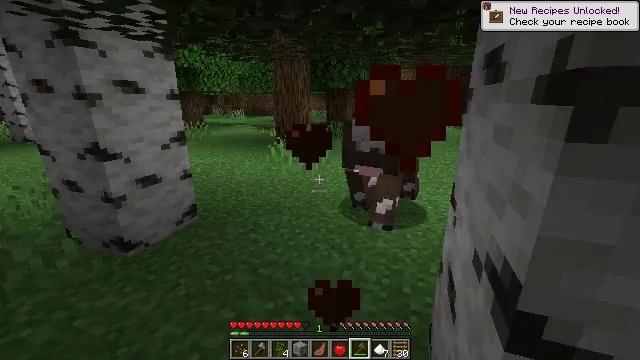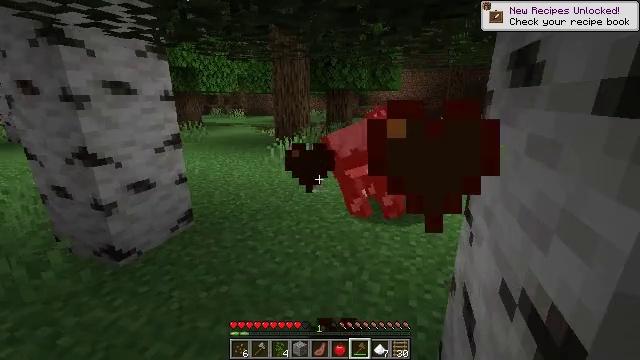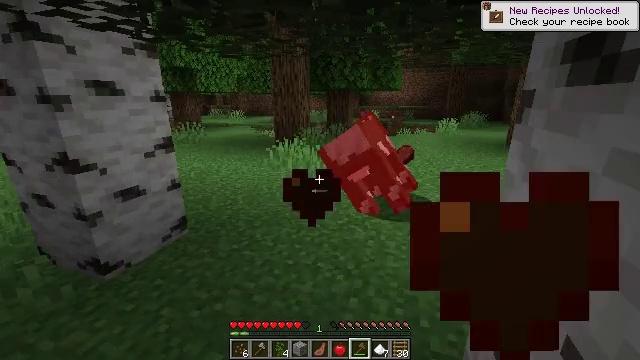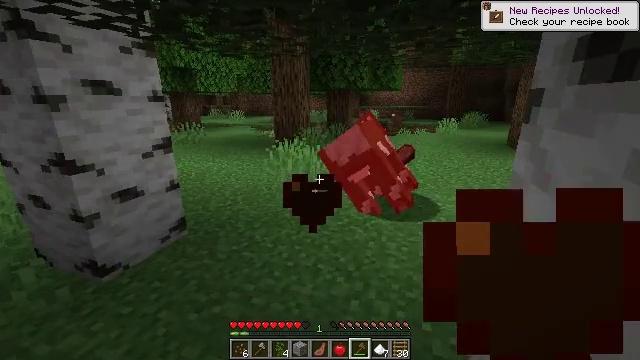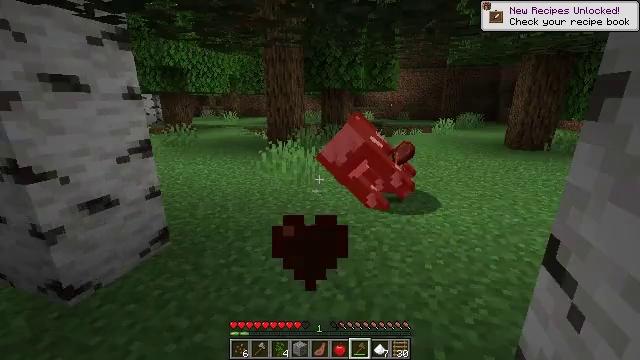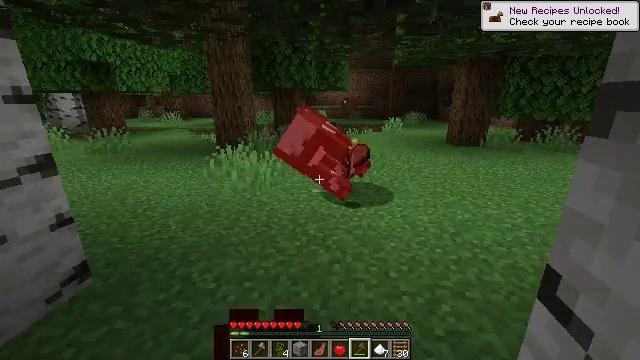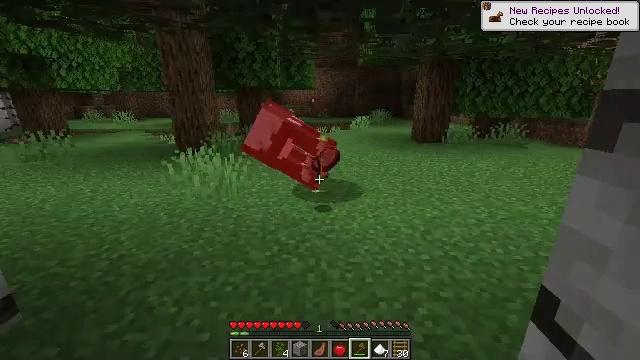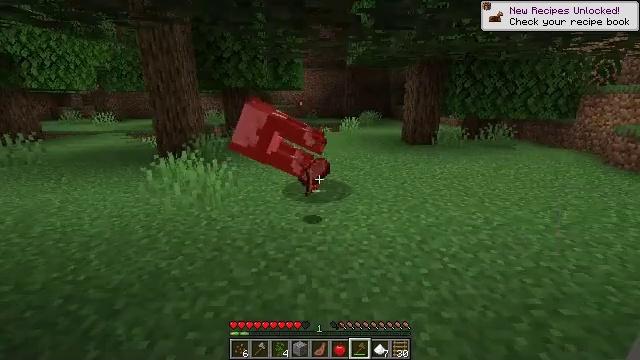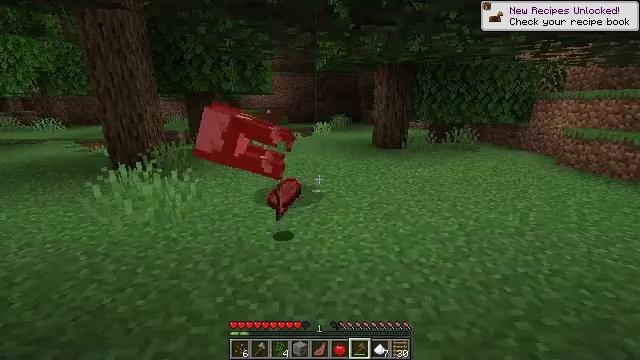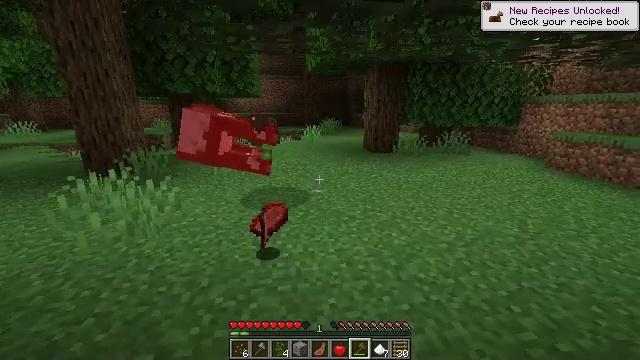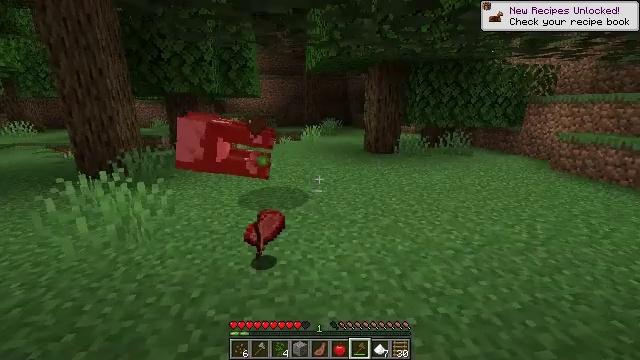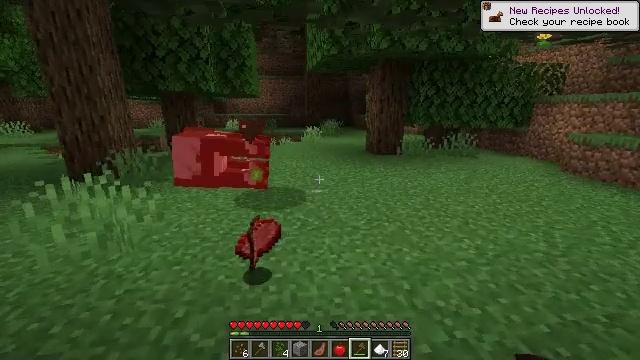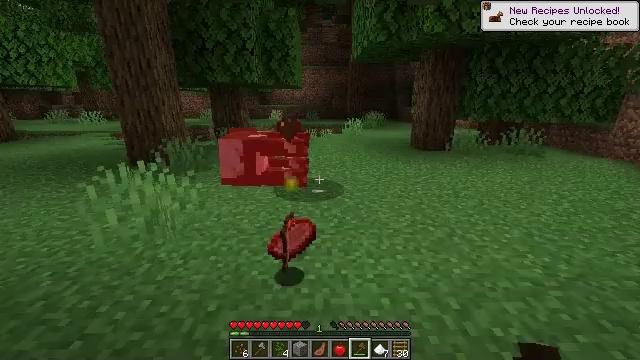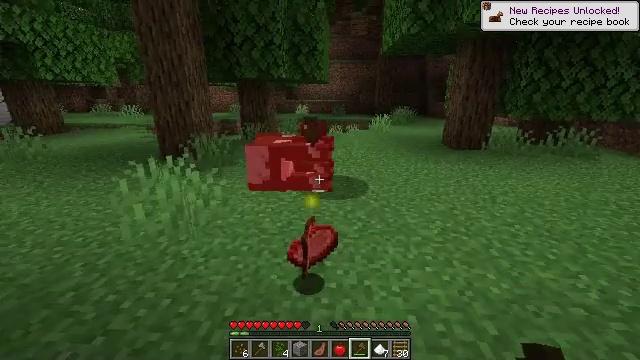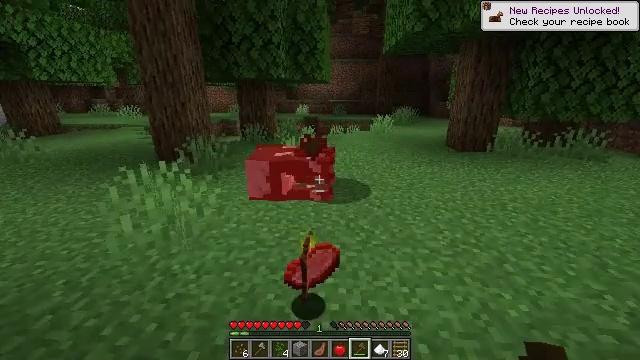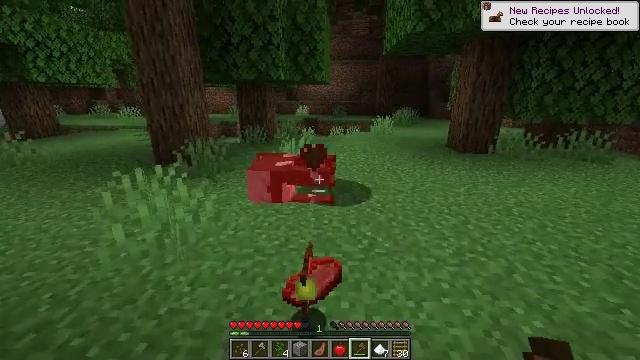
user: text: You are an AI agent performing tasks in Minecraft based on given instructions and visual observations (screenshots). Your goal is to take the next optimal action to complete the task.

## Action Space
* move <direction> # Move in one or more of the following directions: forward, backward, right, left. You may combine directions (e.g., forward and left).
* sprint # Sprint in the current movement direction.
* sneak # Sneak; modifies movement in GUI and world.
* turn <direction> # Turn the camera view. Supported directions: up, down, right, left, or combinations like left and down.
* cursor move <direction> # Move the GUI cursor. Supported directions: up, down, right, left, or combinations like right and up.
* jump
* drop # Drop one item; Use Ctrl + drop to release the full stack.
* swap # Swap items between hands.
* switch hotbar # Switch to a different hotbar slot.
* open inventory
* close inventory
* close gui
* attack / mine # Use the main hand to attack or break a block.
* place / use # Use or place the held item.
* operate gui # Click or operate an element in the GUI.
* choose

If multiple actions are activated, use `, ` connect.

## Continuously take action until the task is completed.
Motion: motion action
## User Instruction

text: Gather a pumpkin block.
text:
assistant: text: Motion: move forward
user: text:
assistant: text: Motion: move forward
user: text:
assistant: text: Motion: move forward
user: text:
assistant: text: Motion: move forward, turn right
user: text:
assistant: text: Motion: move forward, turn right
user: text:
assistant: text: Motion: move forward, turn right
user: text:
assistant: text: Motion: move forward, turn right
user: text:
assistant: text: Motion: move forward, turn right
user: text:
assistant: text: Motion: move forward, turn right
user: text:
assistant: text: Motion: move forward
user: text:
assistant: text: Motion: move forward
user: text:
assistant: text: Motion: move forward, turn left and down
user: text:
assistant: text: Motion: move forward, turn left and down
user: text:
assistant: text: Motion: move forward, sprint
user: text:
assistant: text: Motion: move forward, sprint
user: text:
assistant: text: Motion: move forward, sprint
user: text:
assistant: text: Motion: move forward
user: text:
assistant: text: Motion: move forward
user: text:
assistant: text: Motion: move forward
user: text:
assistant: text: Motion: move forward
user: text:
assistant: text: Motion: move forward
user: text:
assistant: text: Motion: move forward, sprint, turn left
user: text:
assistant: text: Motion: move forward, sprint, turn left and down
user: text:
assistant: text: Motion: move forward, sprint, turn left
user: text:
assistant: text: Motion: move forward, sprint, turn left and up
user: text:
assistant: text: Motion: move forward, turn left and up
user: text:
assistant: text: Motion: move forward, turn left and up
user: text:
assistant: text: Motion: move forward
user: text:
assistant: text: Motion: move forward
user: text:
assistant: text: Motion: move forward, sprint